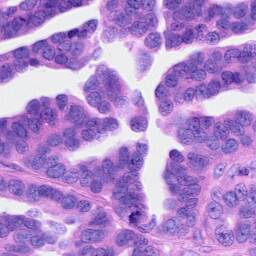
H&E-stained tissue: Ovarian